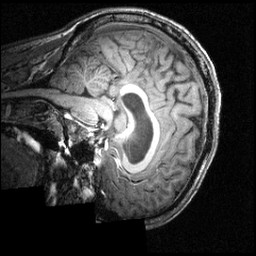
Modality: T1w
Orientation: sagittal
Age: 25
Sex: male
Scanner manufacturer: siemens
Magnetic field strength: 3.951 T
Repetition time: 1.5 s
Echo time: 0.00335 s